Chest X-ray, AP view. Patient: 48 years old, sex M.
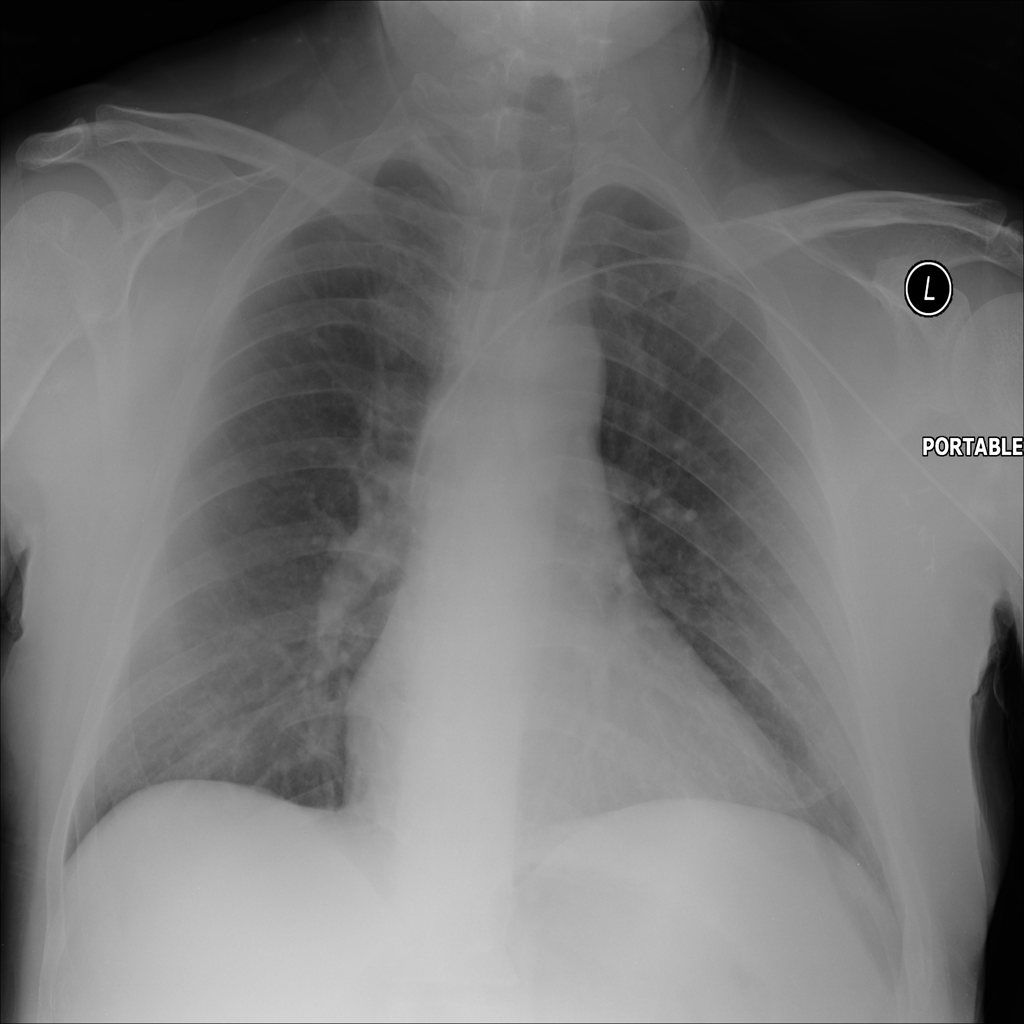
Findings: No Finding